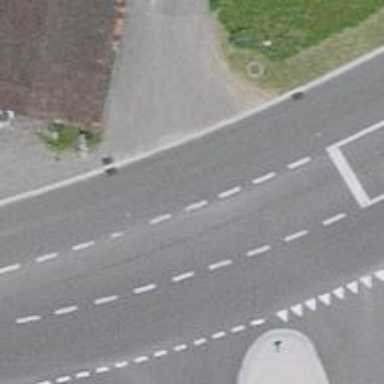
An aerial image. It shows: Secondary road with asphalt surface.